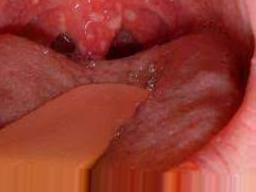
Condition: Mouth Ulcer